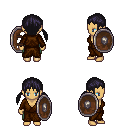
a pixel art fantasy rpg character, female body template, human, tanned skin, brown robe, teal pants, raven twin-tailed hairstyle, shield, four views (front, back, left, right), 2x2 character sprite sheet, small pixel art, hard edges, no anti-aliasing